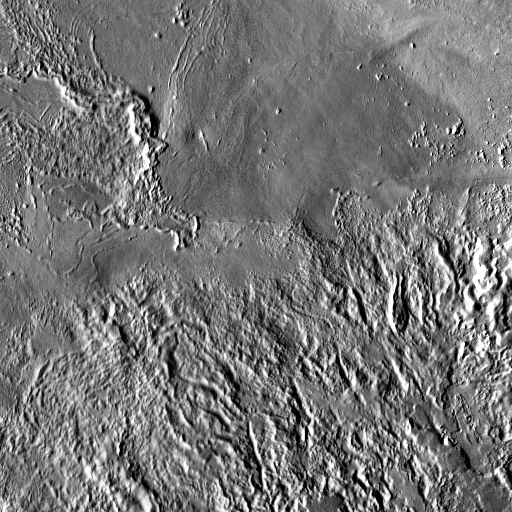
Crater classes present: Background, Buried